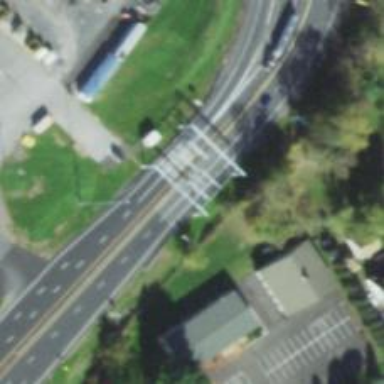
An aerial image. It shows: Toll gantry on the road.